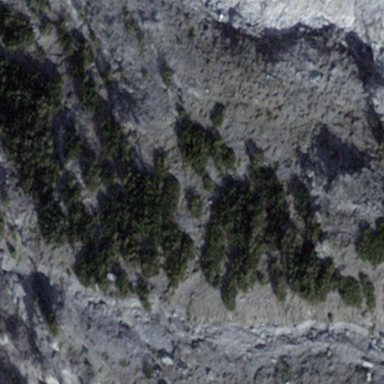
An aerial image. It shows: Patch of scrub vegetation.